Question: I'm working on browser automation tools (working at the JS level). It's pretty clear that loading external script can be considered an XSS attack. A few months ago I was able to run my scripts on Github.com so long as I served my js resources over HTTPS.
But this is no longer the case, i.e. Github has implemented an elegant standards-compliant barrier to this:

This is a great step forward I think: we can specify to the clients that we want them to put a more secure perimeter around our site's sandbox.
On the other hand it is making the options more limited on mobile platforms, though that's not entirely true because it's entirely possible to produce a standalone browser app which has these extension features built-in. Not exactly gonna be easy to accomplish compared to a browser extension, though.
Is it still possible to work around this with a (codesigned and reviewed) browser extension? What sort of user experience impact might this have? My hope is that it will be possible to set this up so that end-users only have to go through a short one-time setup. It's apparent to me that at least Google is making it so that Extensions published through their portal is distributed at least "reasonably" securely, and I imagine Apple (and eventually Microsoft) would be following suit for Safari and IE. I am only interested in Chrome and Safari for now (primarily Chrome for now).
If it turns out that somehow even extensions are subject to the content security policy, how might I write an extension that can reliably manipulate a page for me? I'm fairly sure this can't be the case as it would be the death of something like Tampermonkey.
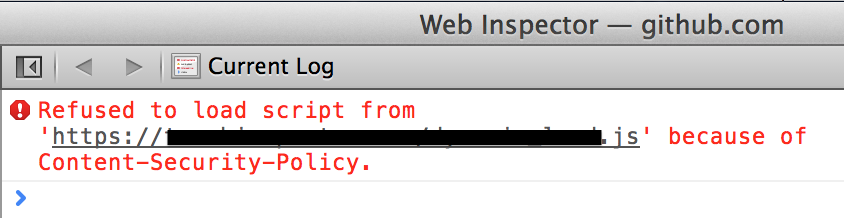
Answer: Oh I just needed to read a little further (oh Github, you're awesome):
<URL>
The answer is ! User configured scripts should always be granted clearance! (but we are off to a rocky start it seems)
I actually think there's significant opportunity for social engineering happening here; "Install this bookmark in your browser to use our cute emoticons in forums!" "oh bookmarks can't be viruses, right?"